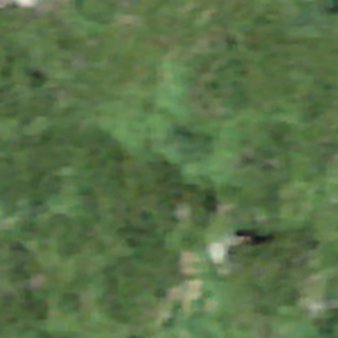
Label: other